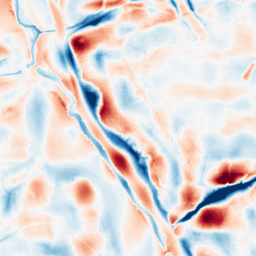
Category: wavelet
Decomposition family: wavelet_biorthogonal
Decomposition parameters: wavelet: bior4.4
level: 5
Upsampling method: bspline
Upsampling parameters: scale: 2
Upsampling scale: 2